Question: I can't get '//# sourceURL' comments to work in Firefox 24.
Here is :
'''
<html>
<script src="test.js"></script>
'''
And here is :
'''
document.write('<p>hello</p>');
//# sourceURL=one.js
var fn;
fn = eval("(function two() { console.log(1); })
//# sourceURL=two.js");
fn.call();
fn = new Function([], "console.log(2);
//# sourceURL=three.js");
fn.call();
'''
If this were to work, I should see three files in the Firefox debugger: 'one.js', 'two.js', and 'three.js'. However, the debugger shows me one file, 'test.js':

Any clues as to what I've missed?
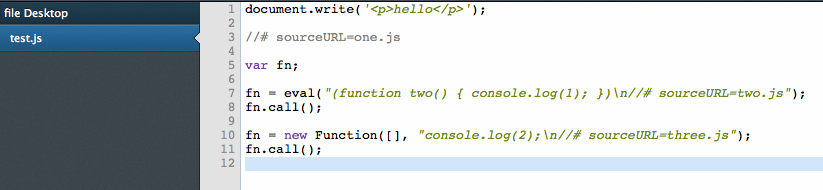
Answer: Nope, sourceURL isn't implemented in Firefox yet.
See <URL>.
However, <URL>.